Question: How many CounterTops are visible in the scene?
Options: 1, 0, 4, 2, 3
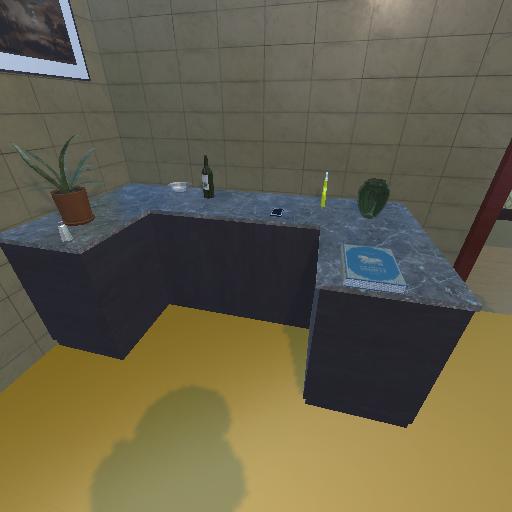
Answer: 1